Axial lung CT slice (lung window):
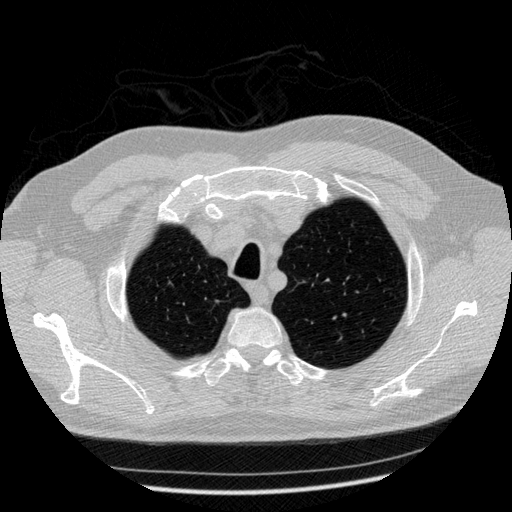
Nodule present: no